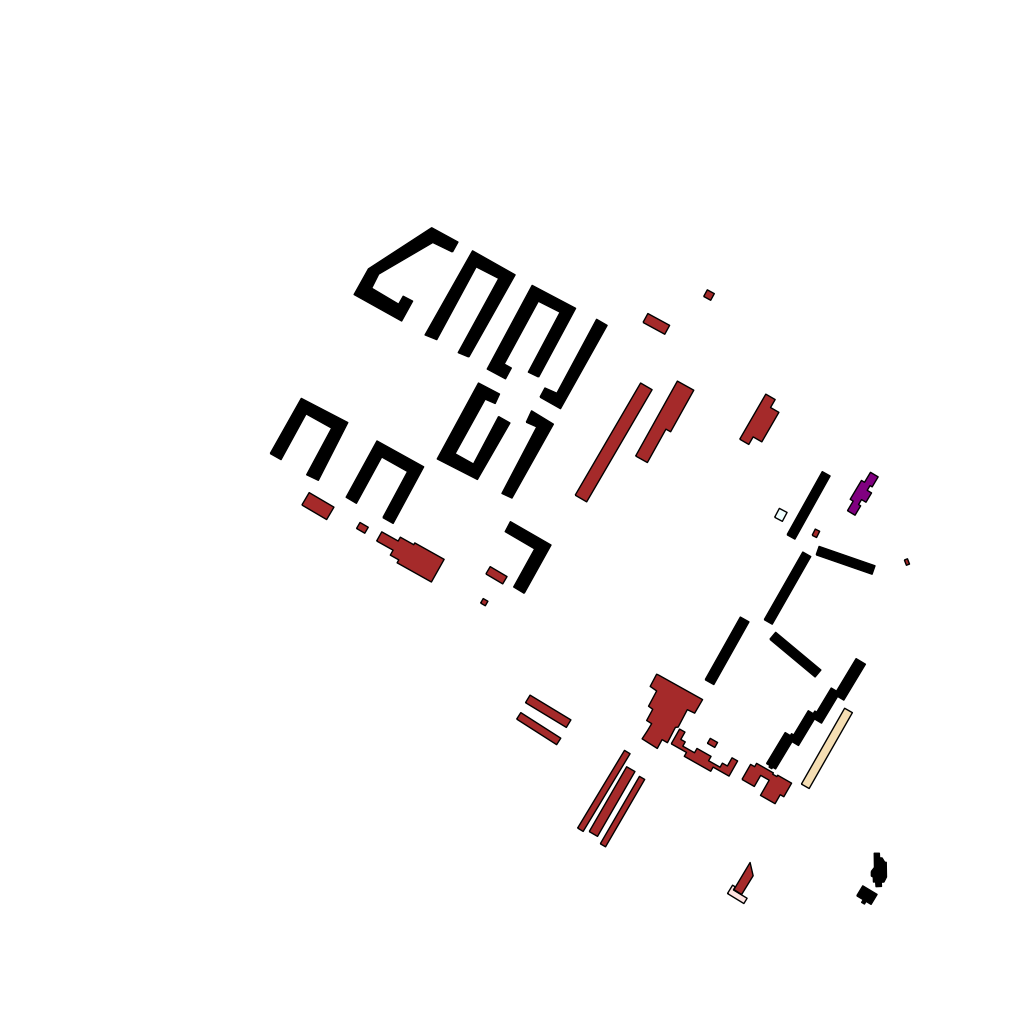
Tags: overhead vector_map, industrial, recreation, residential, special, modern, soviet, individual_rise, low_rise, medium_rise, density_2, Building, Facility, Gas, Grocery, Hotel, Kinder, 1.0 km²